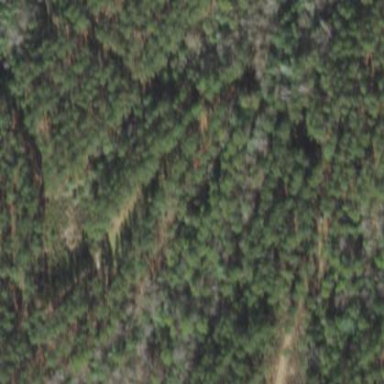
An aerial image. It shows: Forest area dominated by needle-leaved trees.